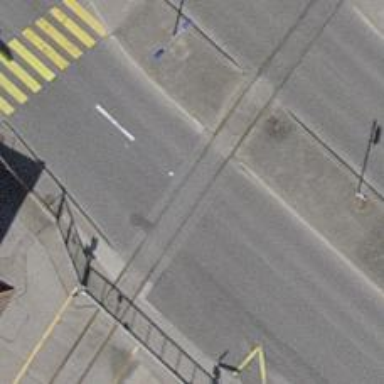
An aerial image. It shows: Level crossing along the railway.